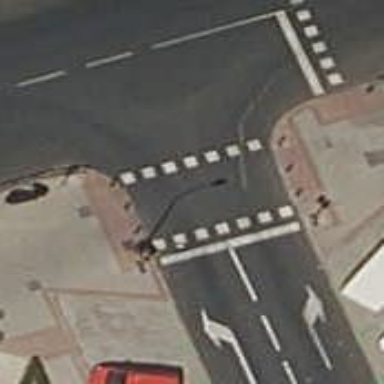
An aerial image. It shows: Road crossing with traffic signals.